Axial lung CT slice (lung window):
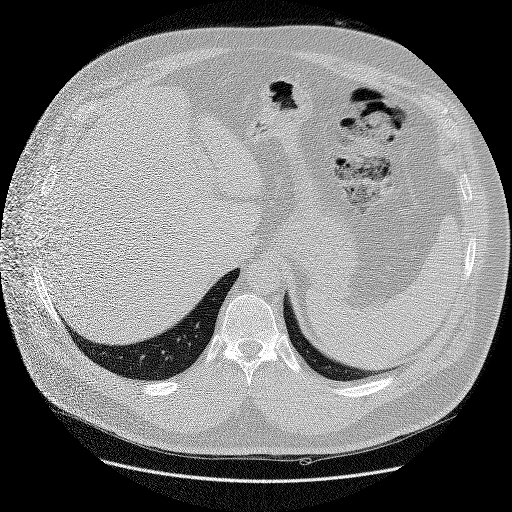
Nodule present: no